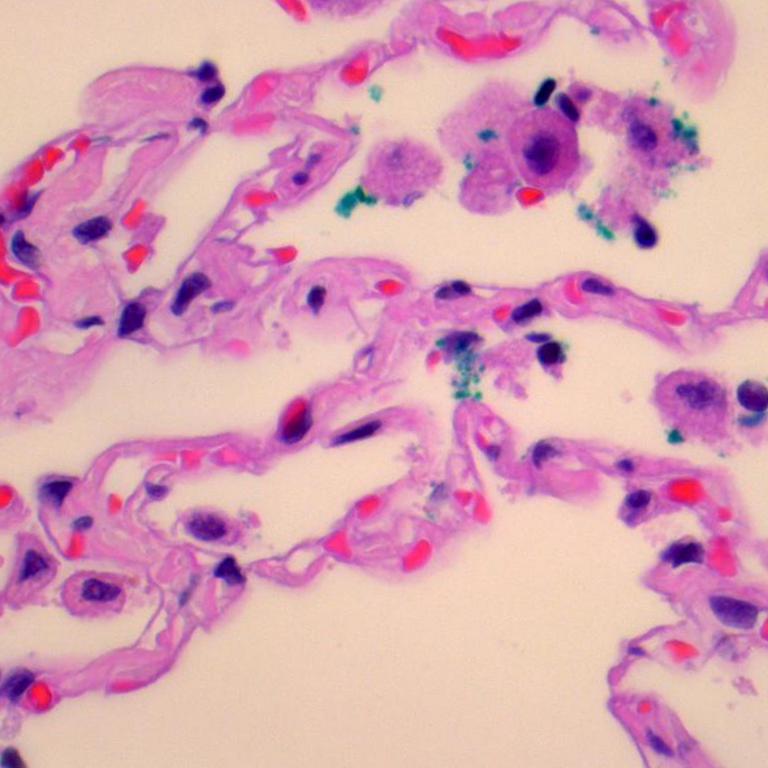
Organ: lung
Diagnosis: benign